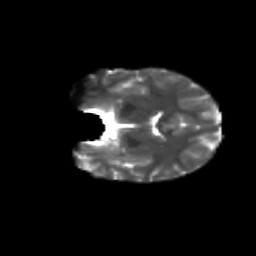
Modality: T2w
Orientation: coronal
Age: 12
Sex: female
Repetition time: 9.512 s
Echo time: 0.089 s